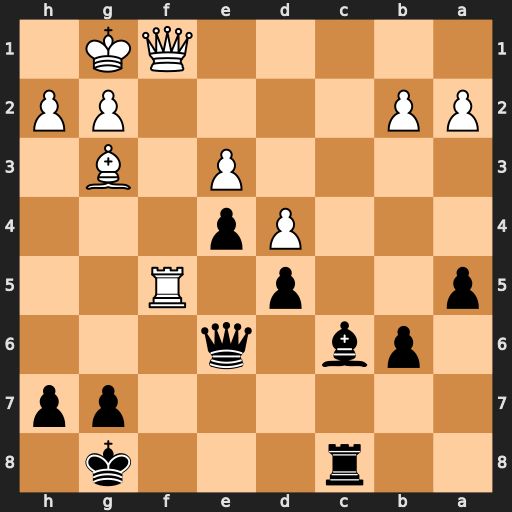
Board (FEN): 2r3k1/6pp/1pb1q3/p2p1R2/3Pp3/4P1B1/PP4PP/5QK1
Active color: b
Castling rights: -
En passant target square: -
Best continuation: Bb5 Qxb5 Qxf5